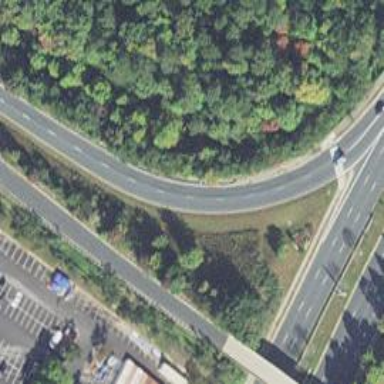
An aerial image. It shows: Trunk link highway with separate sidewalk.